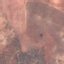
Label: PermanentCrop